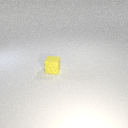
small yellow rubber cube